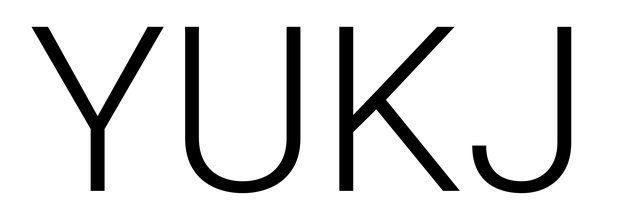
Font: Roboto_Light